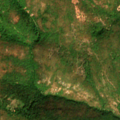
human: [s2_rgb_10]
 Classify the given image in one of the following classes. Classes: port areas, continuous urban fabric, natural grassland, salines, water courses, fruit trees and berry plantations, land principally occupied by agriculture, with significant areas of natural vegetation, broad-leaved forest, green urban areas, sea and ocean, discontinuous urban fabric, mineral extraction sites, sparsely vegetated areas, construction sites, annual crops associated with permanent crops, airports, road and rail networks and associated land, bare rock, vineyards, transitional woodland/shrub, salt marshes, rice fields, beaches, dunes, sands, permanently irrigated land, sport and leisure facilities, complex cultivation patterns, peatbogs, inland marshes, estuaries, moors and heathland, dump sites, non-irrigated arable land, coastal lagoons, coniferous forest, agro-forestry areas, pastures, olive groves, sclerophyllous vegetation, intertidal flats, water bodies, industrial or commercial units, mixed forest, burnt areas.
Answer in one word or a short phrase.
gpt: broad-leaved forest, transitional woodland/shrub